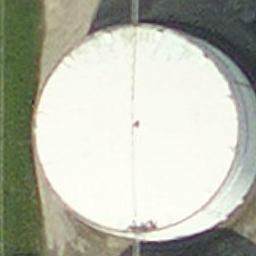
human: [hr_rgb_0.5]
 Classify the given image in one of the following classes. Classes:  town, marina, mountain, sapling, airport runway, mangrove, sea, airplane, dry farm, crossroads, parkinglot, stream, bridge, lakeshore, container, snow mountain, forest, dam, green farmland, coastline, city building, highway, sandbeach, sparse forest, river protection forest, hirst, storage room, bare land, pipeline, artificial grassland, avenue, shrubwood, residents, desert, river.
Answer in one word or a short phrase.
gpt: storage room